Field crop: maize
Growth stage: 2
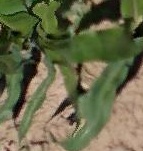
Species: maize